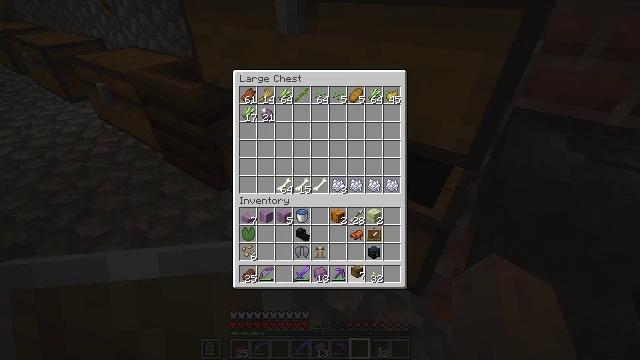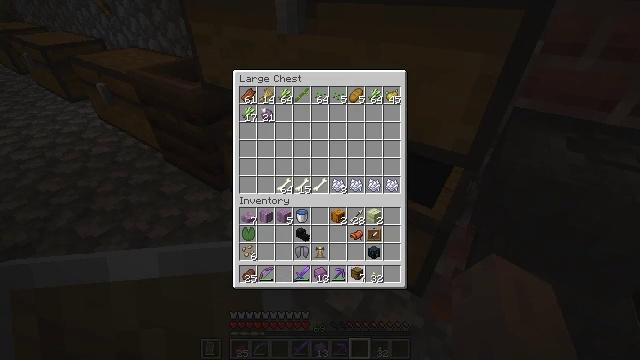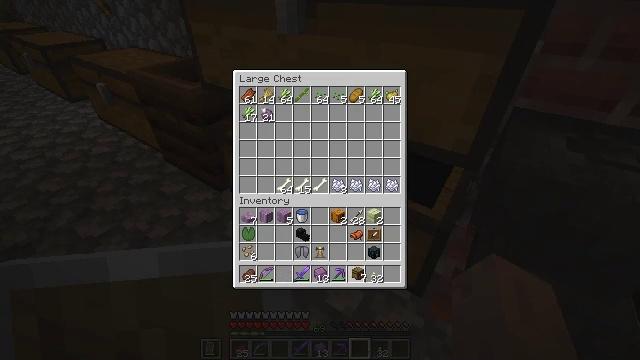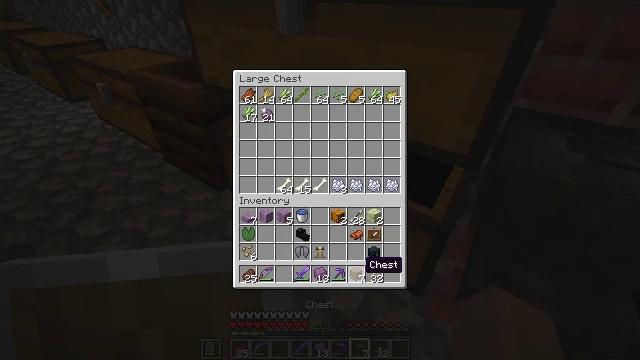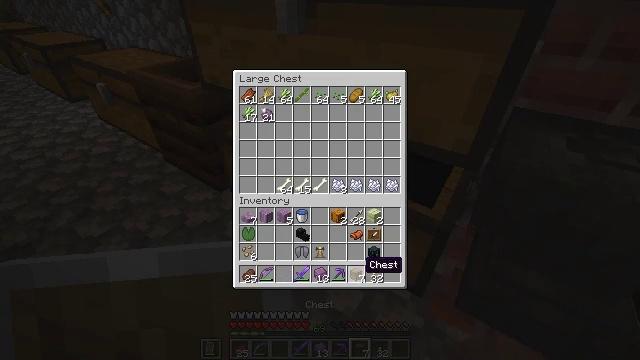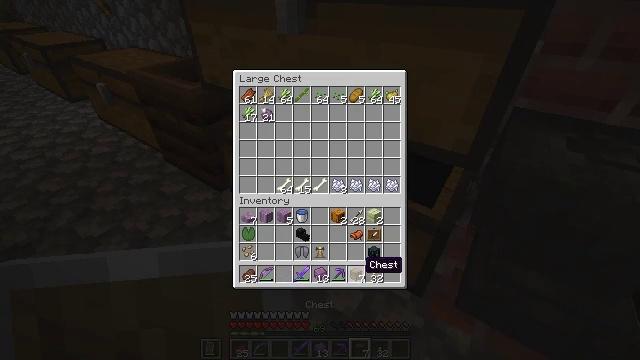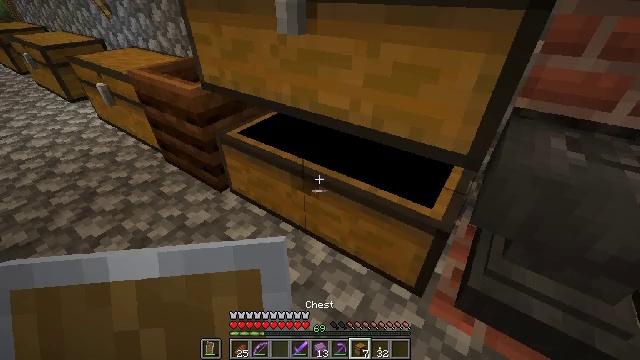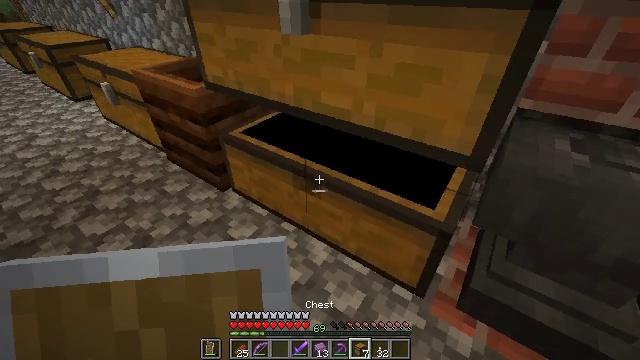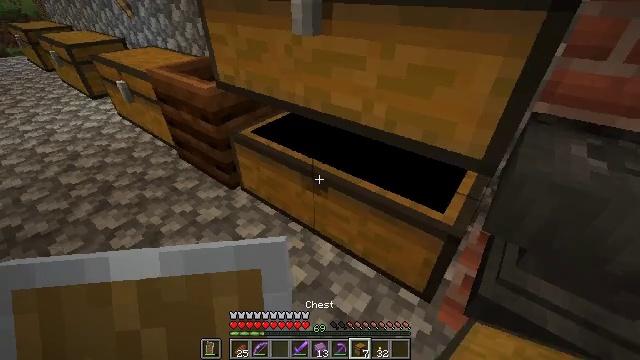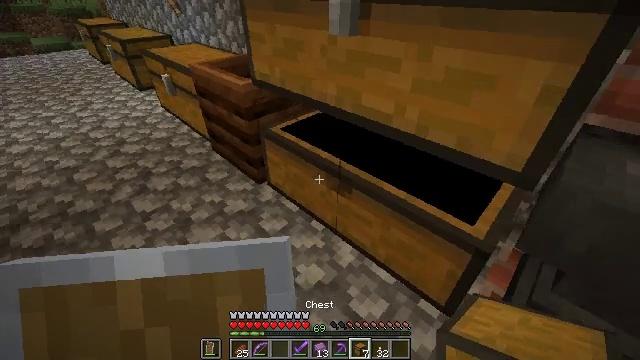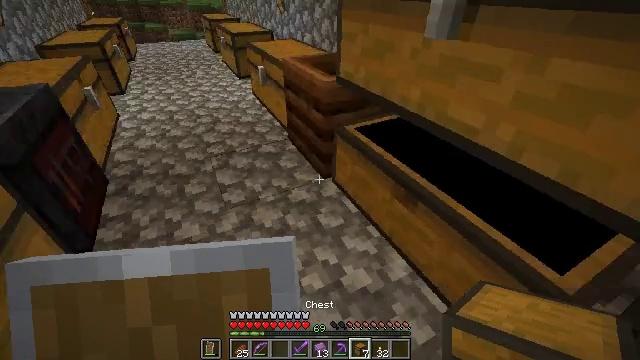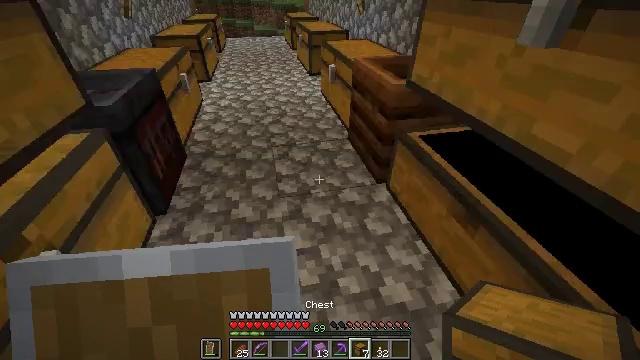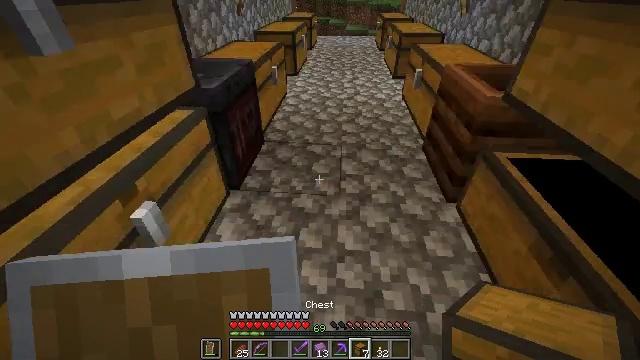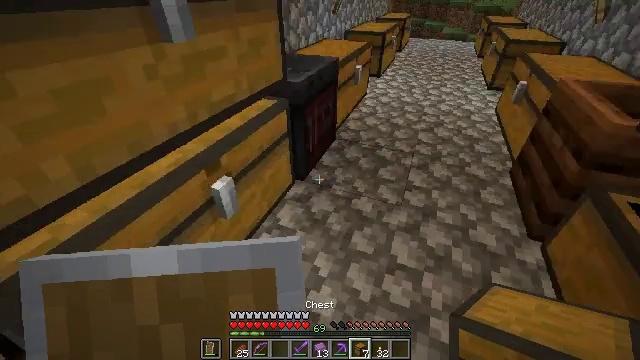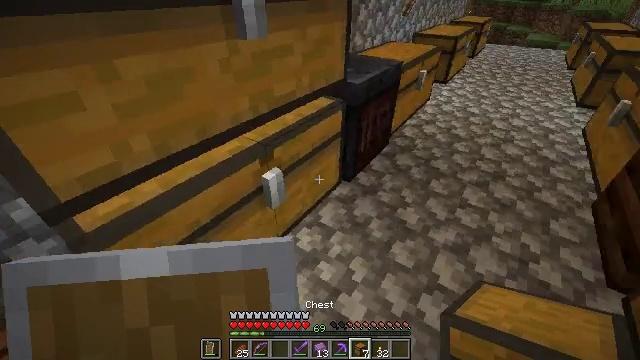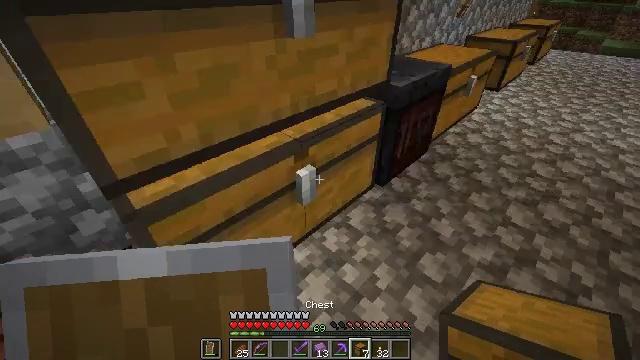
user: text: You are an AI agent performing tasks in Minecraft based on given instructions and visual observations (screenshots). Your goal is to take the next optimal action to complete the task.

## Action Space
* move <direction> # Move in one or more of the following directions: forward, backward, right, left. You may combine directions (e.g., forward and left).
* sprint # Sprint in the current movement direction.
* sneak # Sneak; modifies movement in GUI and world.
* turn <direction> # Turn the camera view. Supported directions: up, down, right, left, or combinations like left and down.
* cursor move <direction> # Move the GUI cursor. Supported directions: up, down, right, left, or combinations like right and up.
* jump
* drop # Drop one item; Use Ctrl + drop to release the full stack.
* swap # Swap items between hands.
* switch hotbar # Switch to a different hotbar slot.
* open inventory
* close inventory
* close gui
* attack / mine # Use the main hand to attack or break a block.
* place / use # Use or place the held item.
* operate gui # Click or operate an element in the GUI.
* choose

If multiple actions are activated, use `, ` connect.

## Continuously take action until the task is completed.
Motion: motion action
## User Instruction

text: Interact with the crafting table to craft a shulker box.
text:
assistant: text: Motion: attack / mine
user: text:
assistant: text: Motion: attack / mine
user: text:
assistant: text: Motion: no_op
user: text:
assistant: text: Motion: no_op
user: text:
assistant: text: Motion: no_op
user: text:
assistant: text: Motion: open inventory
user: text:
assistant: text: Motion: open inventory
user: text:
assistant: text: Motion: turn left, open inventory
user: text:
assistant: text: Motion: turn left
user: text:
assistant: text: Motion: turn left
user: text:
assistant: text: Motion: turn left
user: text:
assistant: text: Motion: turn left
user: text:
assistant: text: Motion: turn left
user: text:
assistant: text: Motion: turn left
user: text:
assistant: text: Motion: turn left
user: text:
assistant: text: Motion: turn left
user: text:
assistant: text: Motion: turn left
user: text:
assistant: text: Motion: turn left
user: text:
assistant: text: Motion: turn left
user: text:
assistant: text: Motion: turn left
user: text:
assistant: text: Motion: turn left and down
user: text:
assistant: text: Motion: turn left and down
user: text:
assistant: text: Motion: turn left and down
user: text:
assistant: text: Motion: turn left
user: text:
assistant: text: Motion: turn left
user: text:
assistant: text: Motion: turn left
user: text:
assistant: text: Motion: turn left and down
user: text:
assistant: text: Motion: no_op
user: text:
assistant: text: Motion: use / place
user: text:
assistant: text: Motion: use / place